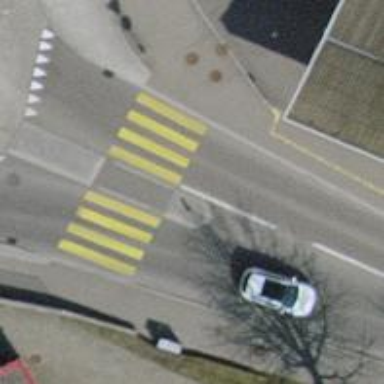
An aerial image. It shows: Uncontrolled crossing with central island on the road.